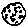
Label: moon